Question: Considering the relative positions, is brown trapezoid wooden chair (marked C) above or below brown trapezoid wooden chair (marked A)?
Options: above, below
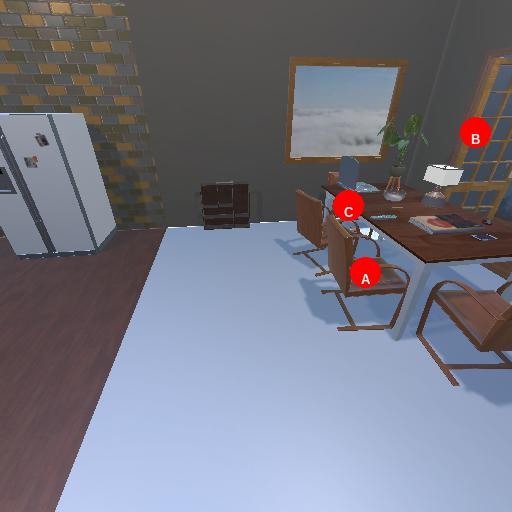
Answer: above